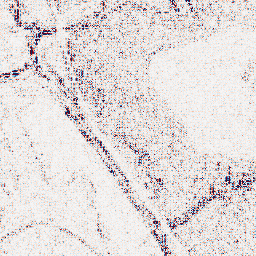
Category: wavelet
Decomposition family: wavelet_dwt
Decomposition parameters: wavelet: coif2
level: 1
Upsampling method: cubic_mitchell
Upsampling parameters: scale: 2
Upsampling scale: 2